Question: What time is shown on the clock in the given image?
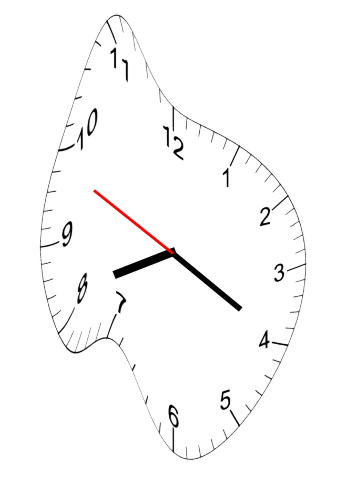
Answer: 08:19:49